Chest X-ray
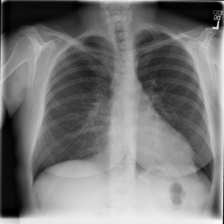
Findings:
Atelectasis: negative
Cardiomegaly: negative
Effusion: negative
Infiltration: positive
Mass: negative
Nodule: negative
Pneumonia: negative
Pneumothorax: negative
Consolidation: negative
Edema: negative
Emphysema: negative
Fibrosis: negative
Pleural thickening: negative
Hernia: negative